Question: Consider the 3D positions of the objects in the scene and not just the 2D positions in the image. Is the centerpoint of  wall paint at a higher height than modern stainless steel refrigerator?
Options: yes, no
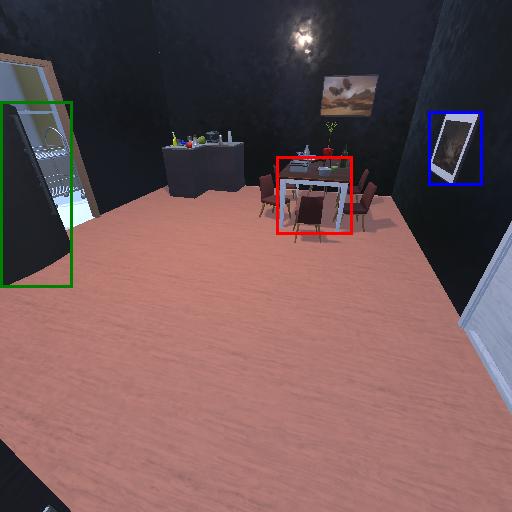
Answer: yes